Question: I can only get to the online version here:
<URL>
I tried checking the Java EE Downloads page:
<URL>

But unfortunately, I cannot seem to find a link to download just the Java EE 7 API Documentation.
Is there a way to download it in .zip for offline reference?
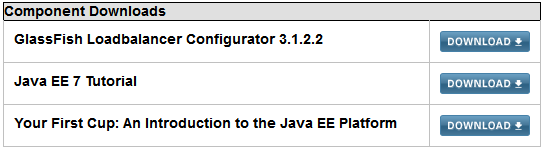
Answer: The docs are included in the SDK. You can download the SDK here:
<URL>
API docs can be found under 'glassfish4/docs/api'.